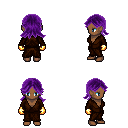
a pixel art fantasy rpg character, female body template, human, dark skin, brown robe, red pants, purple loose hair, gold gloves, four views (front, back, left, right), 2x2 character sprite sheet, small pixel art, hard edges, no anti-aliasing